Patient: sex M, age 47
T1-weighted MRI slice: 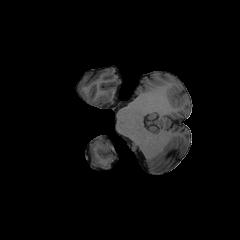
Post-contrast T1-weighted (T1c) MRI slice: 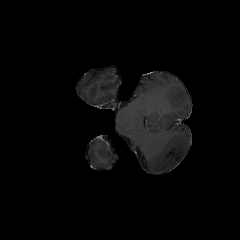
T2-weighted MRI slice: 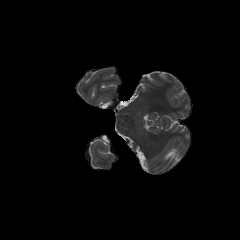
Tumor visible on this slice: no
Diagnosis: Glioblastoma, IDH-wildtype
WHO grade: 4